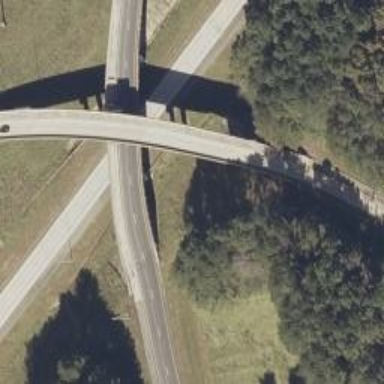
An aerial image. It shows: Viaduct bridge over motorway link.